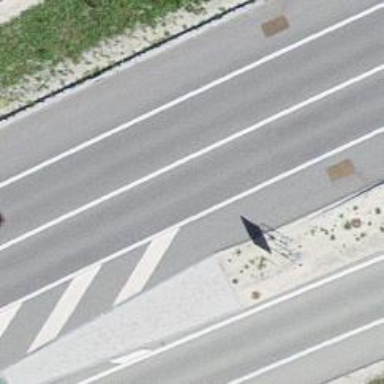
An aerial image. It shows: Asphalt road designated as trunk highway.